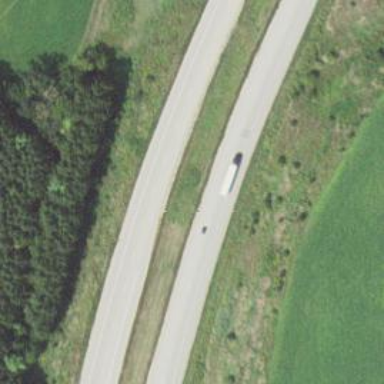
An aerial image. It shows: This is trunk highway with motorroad.